Interaction volume radius: 10 \u00c5
Interaction volume height: 15 \u00c5
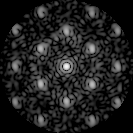
Disorder parameter: 0.4253